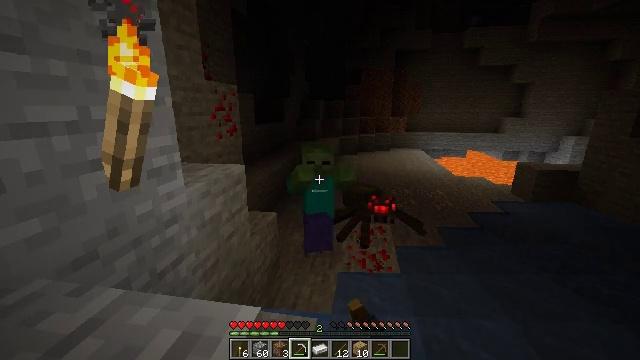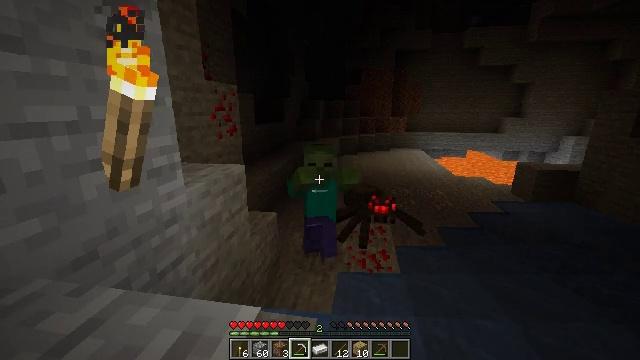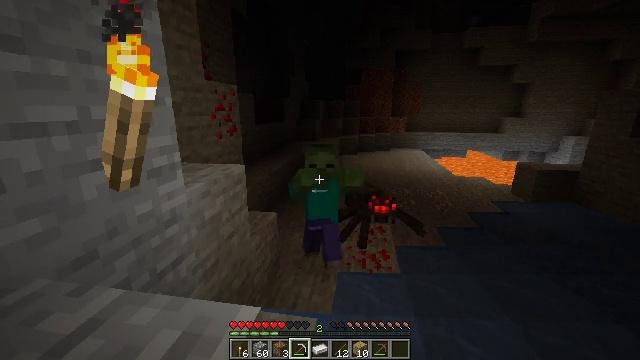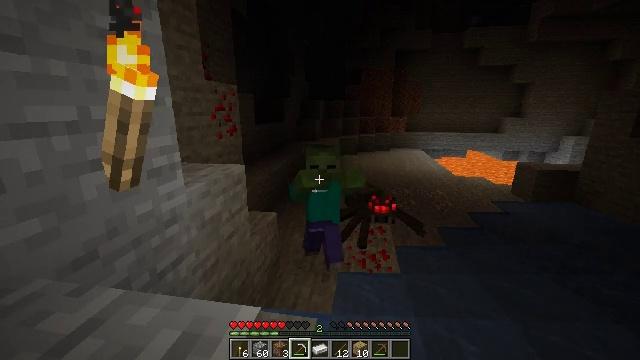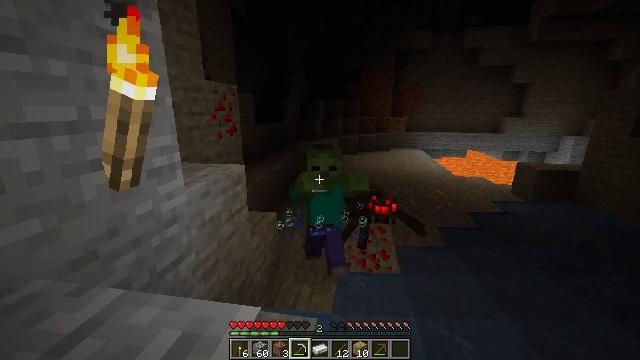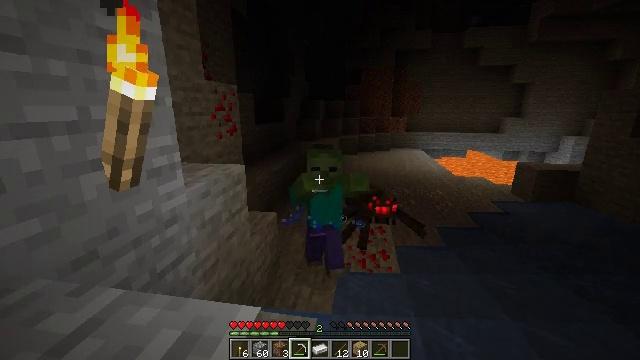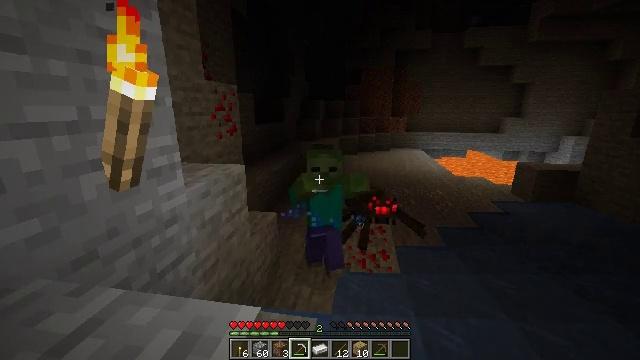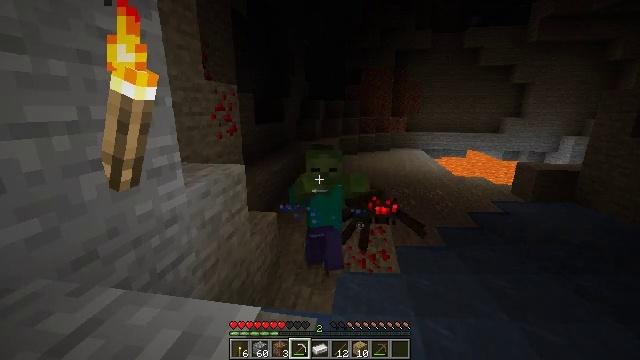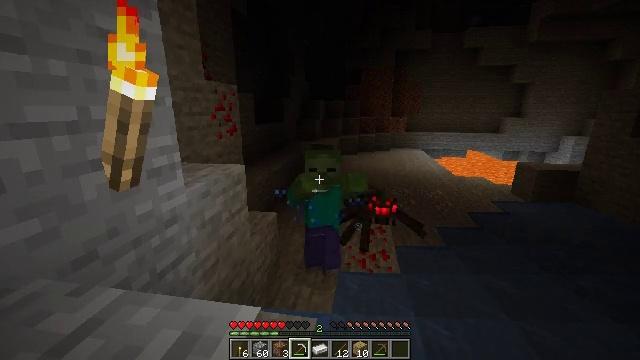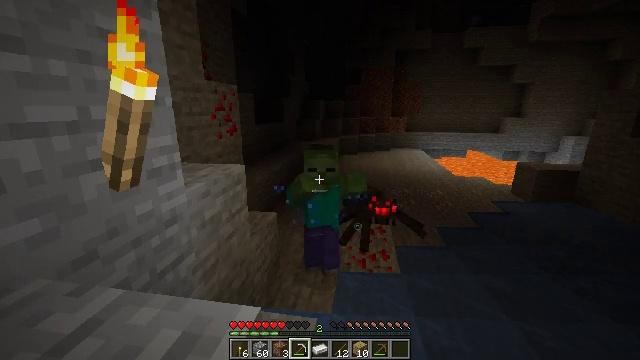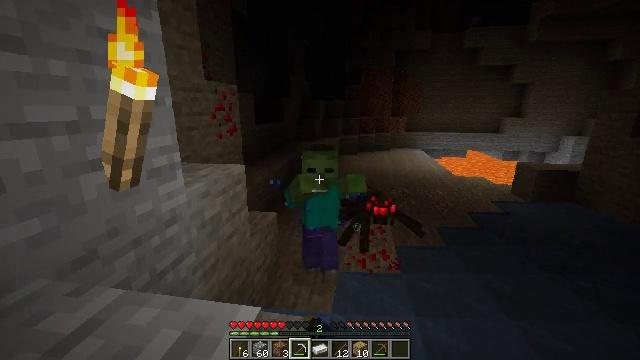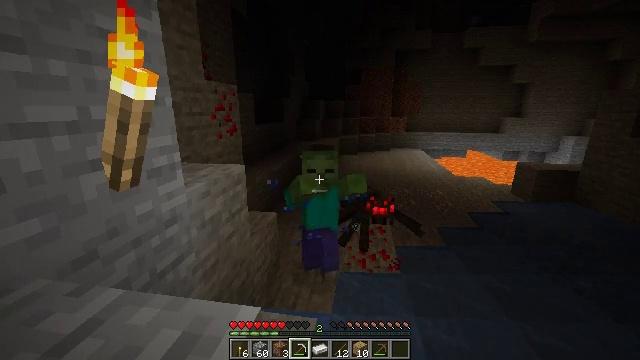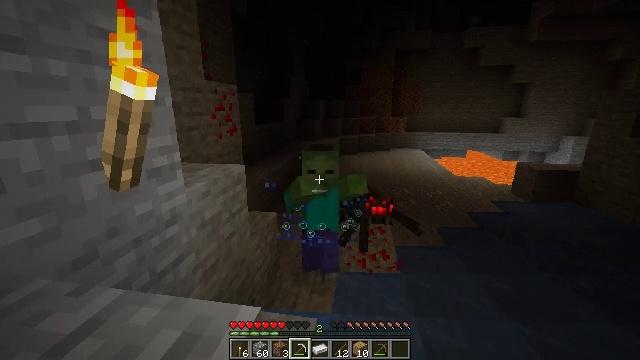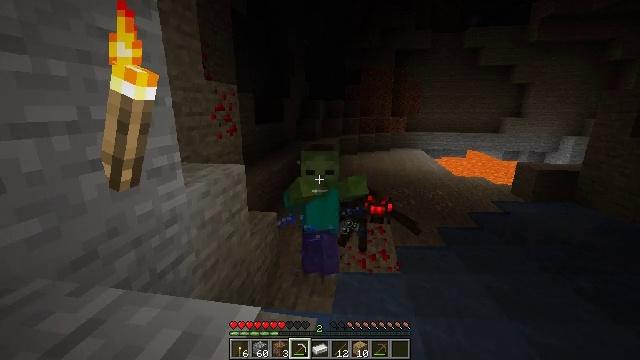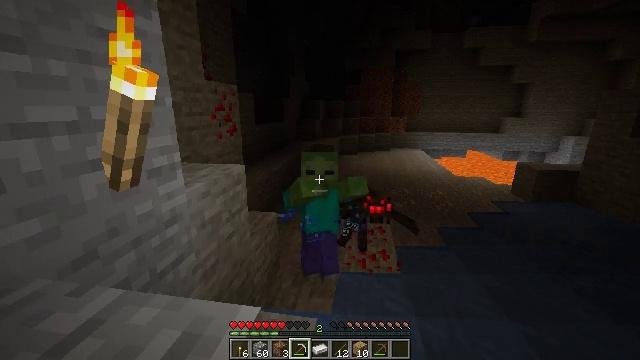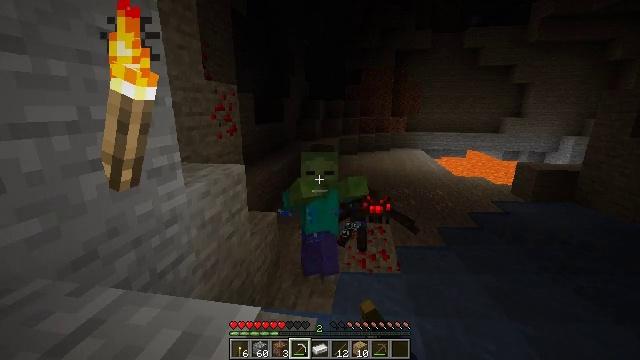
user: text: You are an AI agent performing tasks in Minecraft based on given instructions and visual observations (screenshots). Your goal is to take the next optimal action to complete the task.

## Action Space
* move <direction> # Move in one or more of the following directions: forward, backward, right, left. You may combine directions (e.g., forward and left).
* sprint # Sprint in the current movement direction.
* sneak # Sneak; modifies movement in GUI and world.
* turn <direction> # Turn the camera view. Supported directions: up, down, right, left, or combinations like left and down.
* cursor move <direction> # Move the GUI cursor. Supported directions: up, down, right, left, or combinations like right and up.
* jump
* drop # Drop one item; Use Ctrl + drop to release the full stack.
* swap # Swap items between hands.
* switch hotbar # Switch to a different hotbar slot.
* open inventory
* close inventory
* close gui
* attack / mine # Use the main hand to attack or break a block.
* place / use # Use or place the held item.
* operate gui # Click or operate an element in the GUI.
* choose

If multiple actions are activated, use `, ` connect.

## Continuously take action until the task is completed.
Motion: motion action
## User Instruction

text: Combat the zombie.
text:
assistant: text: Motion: attack / mine
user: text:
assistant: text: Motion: no_op
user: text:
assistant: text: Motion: no_op
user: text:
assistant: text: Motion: attack / mine
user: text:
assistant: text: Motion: attack / mine
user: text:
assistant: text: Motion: attack / mine
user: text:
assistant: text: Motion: no_op
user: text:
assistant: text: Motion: no_op
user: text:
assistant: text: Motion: attack / mine
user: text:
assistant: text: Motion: attack / mine
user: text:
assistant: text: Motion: attack / mine
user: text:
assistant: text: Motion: no_op
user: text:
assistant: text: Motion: no_op
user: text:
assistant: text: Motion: attack / mine
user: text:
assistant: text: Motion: attack / mine
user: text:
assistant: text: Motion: attack / mine
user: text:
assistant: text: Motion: no_op
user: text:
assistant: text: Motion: no_op
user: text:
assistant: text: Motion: attack / mine
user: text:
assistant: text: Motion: attack / mine
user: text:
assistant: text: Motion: attack / mine
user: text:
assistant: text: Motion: attack / mine
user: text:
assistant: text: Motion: no_op
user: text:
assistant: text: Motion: no_op
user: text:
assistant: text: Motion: attack / mine
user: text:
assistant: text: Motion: attack / mine
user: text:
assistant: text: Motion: attack / mine
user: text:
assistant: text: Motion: no_op
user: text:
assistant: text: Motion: attack / mine
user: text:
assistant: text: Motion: attack / mine